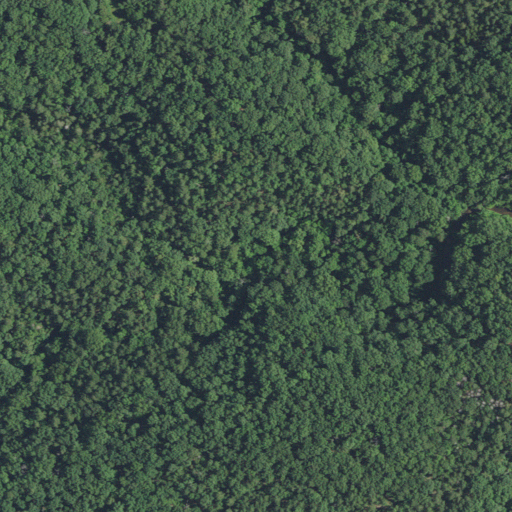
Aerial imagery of valley in Missouri named Henry Hollow containing deciduous forest, mixed forest, and evergreen forest